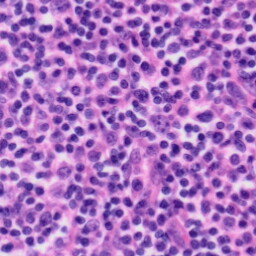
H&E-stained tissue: Tonsil